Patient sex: M
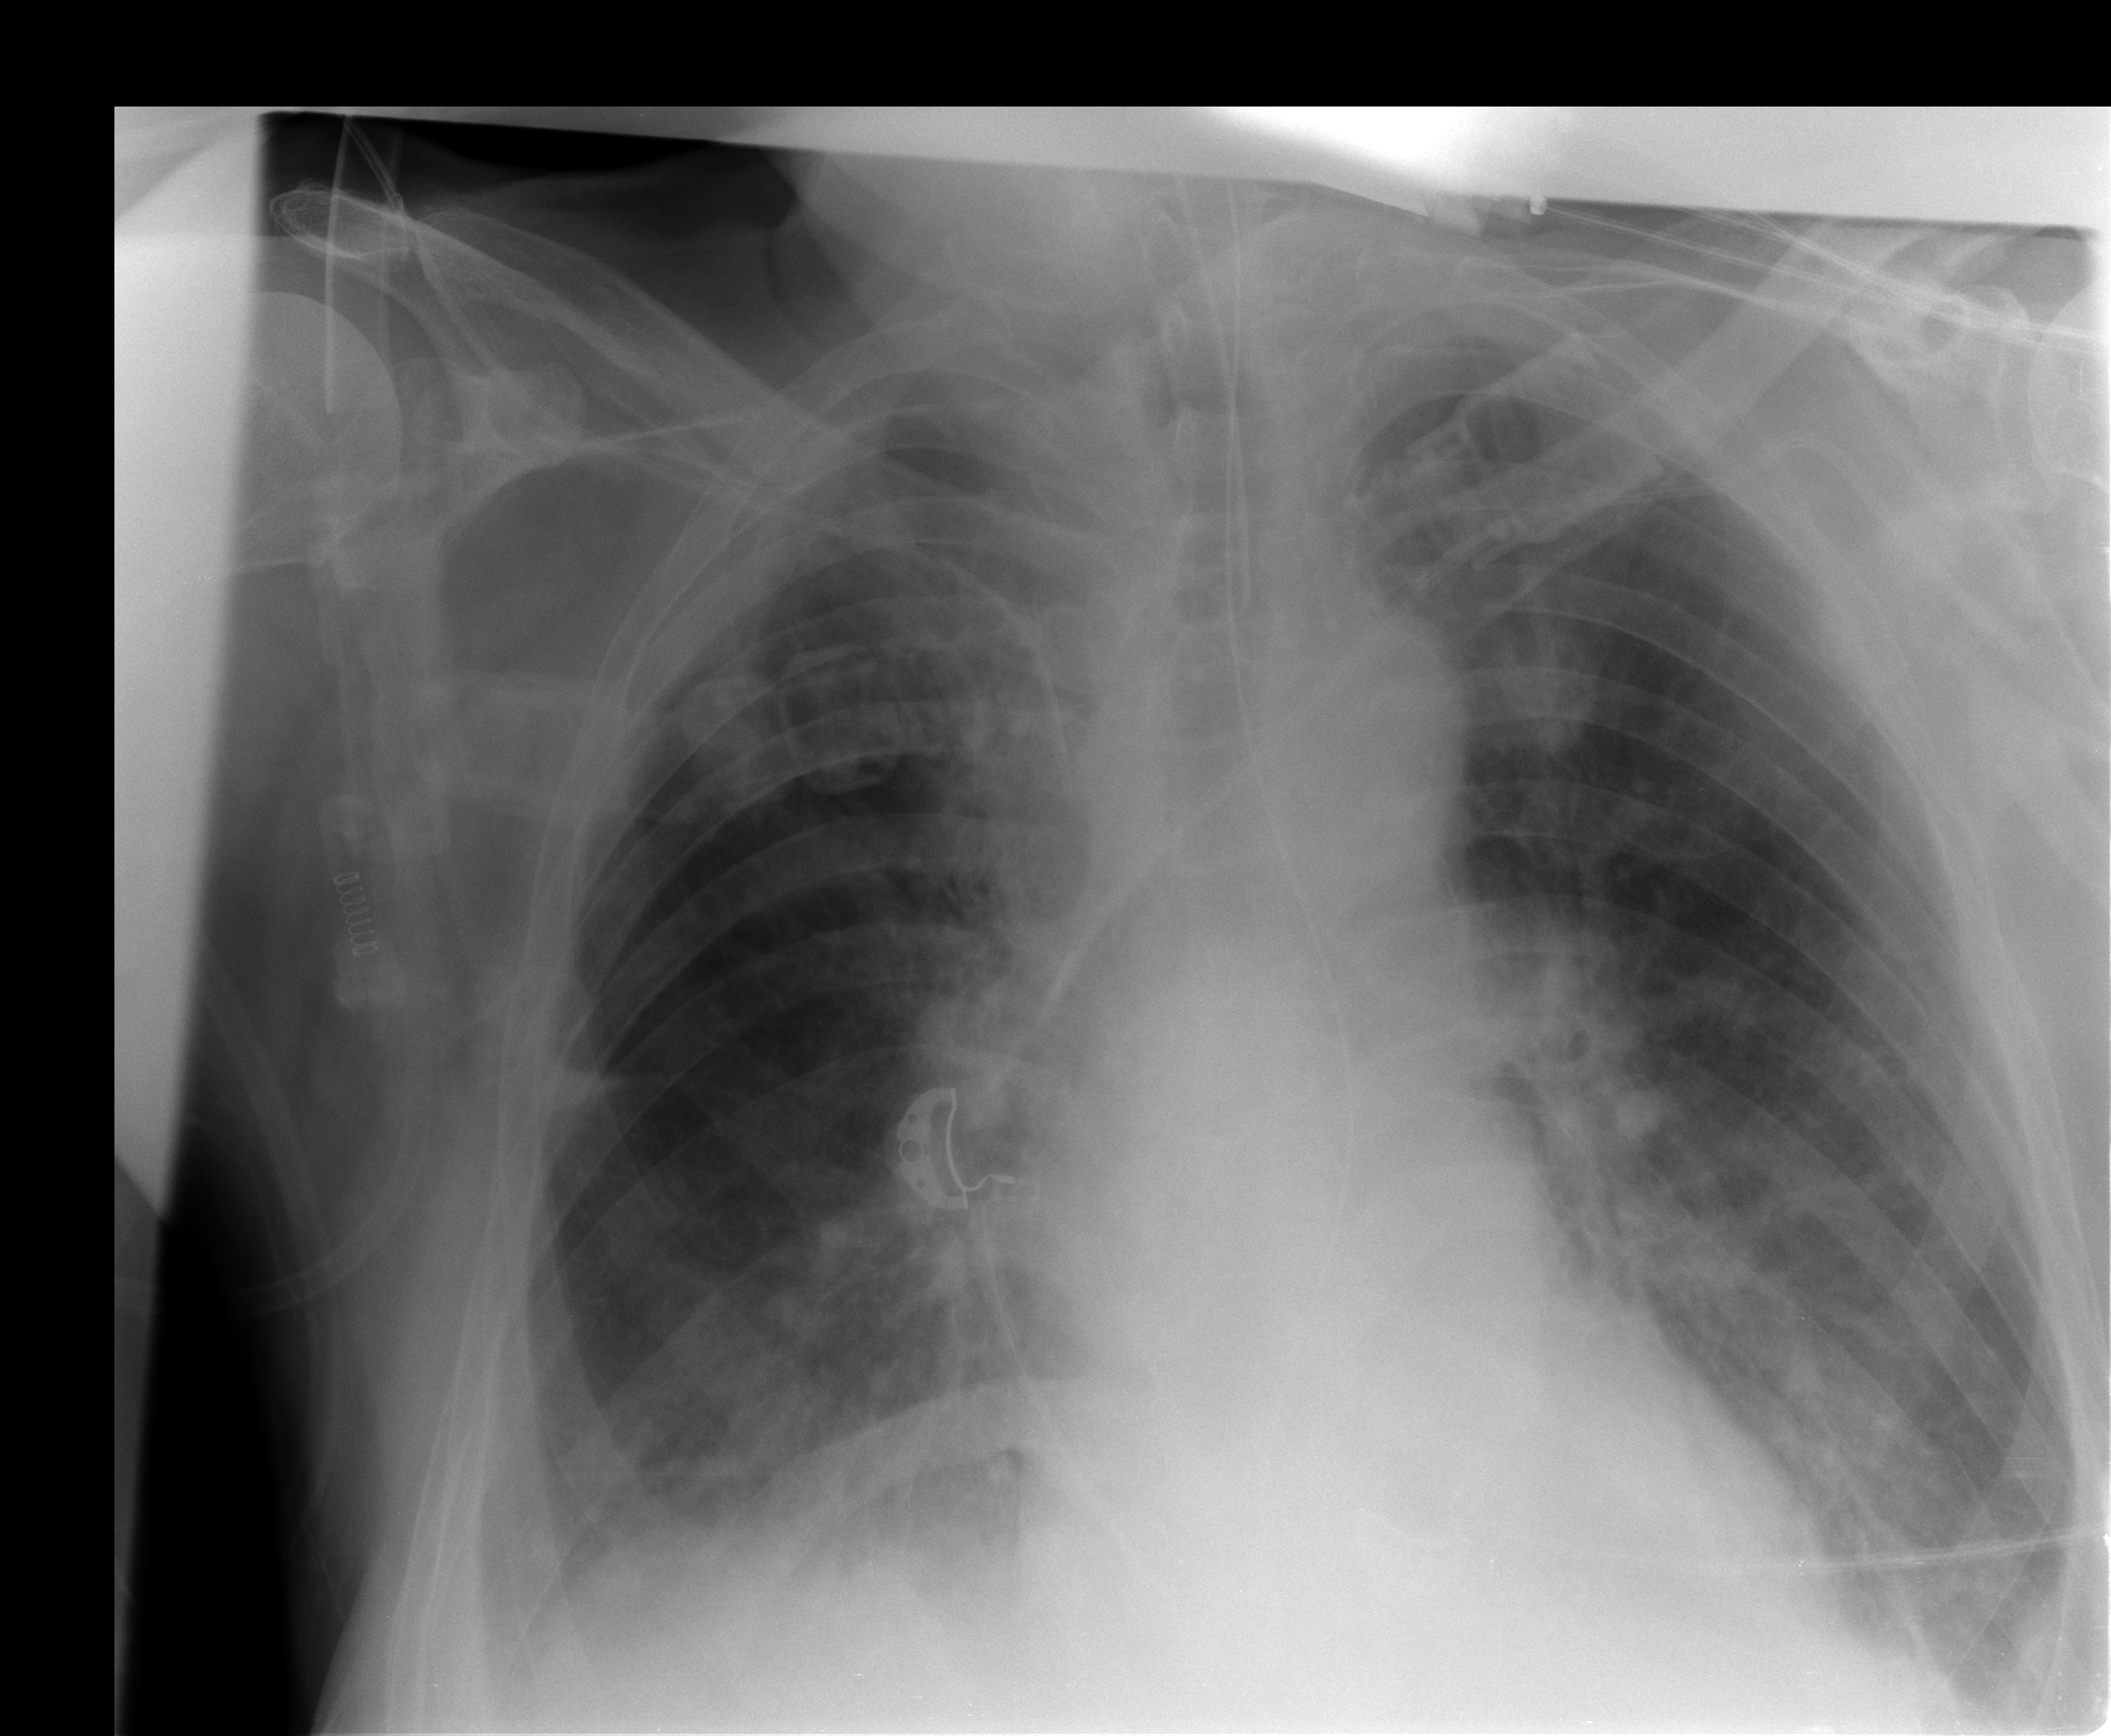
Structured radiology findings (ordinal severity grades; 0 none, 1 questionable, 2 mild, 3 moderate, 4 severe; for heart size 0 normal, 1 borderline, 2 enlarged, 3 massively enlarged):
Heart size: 2
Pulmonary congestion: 2
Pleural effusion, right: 2
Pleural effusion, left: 2
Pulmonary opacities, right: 3
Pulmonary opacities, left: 2
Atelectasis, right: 2
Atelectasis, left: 2